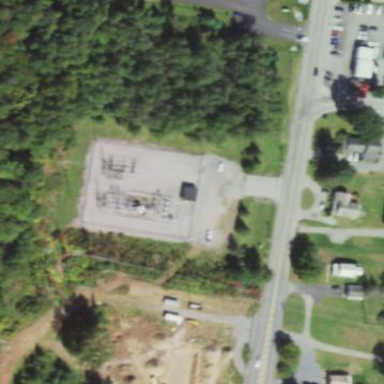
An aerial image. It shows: Outdoor minor distribution substation.